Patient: sex F, age 63
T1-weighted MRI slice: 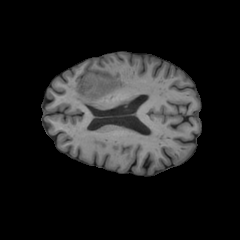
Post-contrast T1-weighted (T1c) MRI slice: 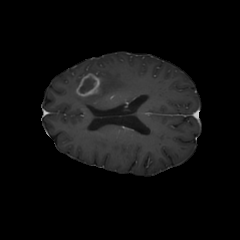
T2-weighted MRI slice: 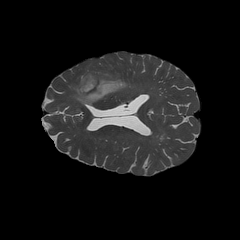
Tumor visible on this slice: yes
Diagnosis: Glioblastoma, IDH-wildtype
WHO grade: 4